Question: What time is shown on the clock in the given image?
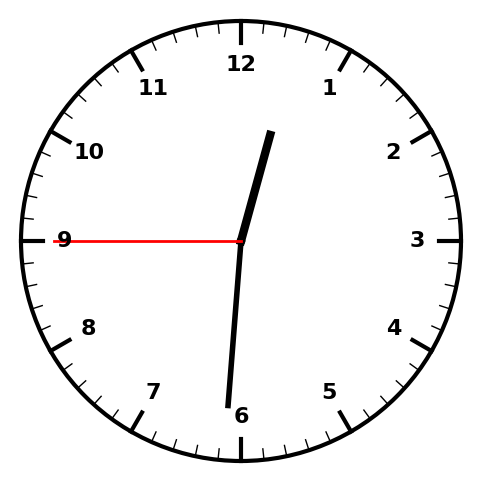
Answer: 12:30:45